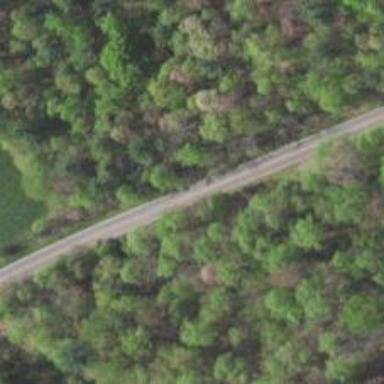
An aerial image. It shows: Tertiary road.